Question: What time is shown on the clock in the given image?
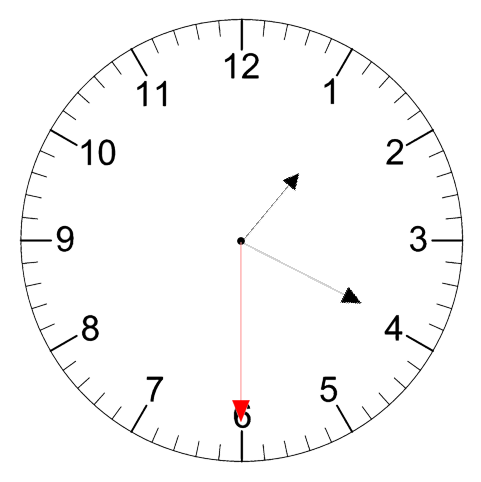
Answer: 01:19:30